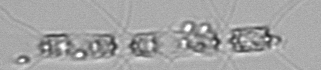
Label: Chaetoceros_didymus_TAG_external_flagellate